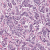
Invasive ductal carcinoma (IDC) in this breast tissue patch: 1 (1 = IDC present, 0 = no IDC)